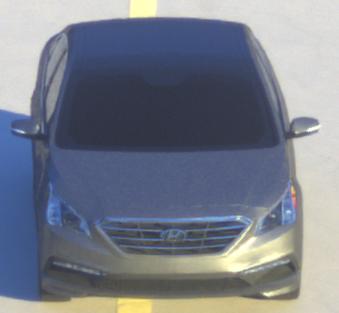
Make: Hyundai
Model: Sonata
Detailed model: Gen. 7
Model produced from: 2015
Model produced until: 2017
Doors: 4
Color: gray
Road condition: dry road
Daytime: sunrise or sunset
Contrast: medium contrast